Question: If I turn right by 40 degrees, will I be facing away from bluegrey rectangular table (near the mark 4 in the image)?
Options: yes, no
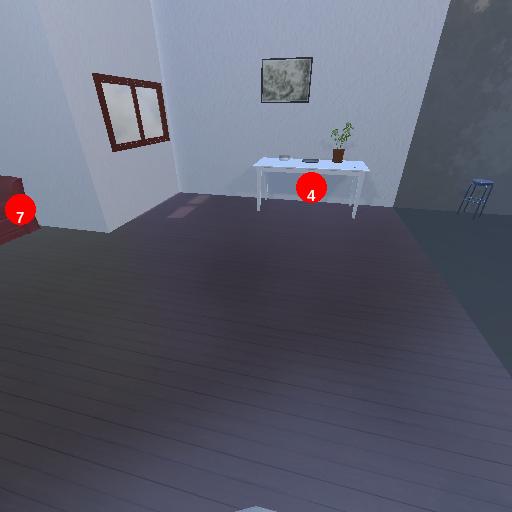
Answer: yes